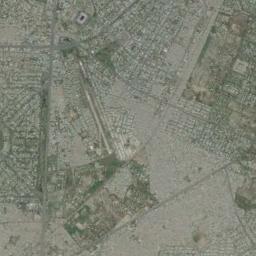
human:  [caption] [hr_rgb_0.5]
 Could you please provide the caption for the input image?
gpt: An airport in a cluster of urban residents .

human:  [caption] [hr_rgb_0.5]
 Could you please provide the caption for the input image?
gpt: An airport with a runway on the lawn and dense residential areas around the airport .

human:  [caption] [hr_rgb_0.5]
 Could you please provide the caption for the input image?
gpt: An airport is surrounded by many buildings and fields .

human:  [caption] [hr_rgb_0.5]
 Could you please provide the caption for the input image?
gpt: There is almost no vegetation near the airport .

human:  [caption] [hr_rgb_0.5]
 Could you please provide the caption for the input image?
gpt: The airport has a maze of roads .